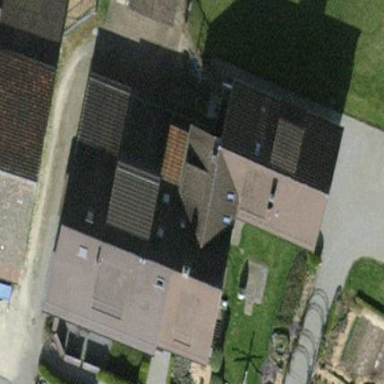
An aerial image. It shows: Semidetached house with gabled roof.